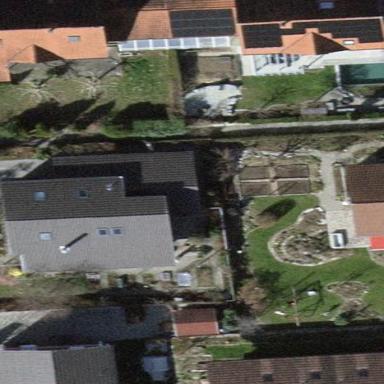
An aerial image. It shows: Gabled house with grey roof tiles.